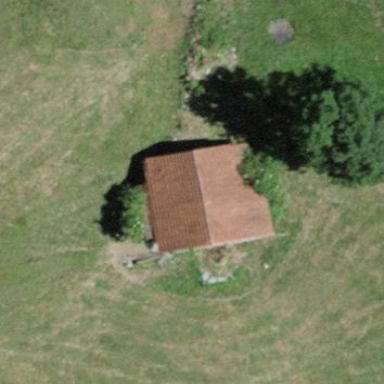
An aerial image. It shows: Barn.